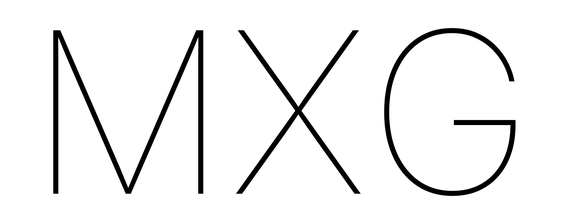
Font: Inter_Thin